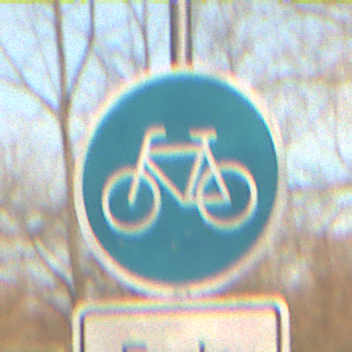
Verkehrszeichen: Radweg
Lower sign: HinweisDurchVerbaleAngabe2
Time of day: SunriseSunset
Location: Outdoor (Nature)
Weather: PartlyCloudy
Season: NotSpecified
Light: Natural